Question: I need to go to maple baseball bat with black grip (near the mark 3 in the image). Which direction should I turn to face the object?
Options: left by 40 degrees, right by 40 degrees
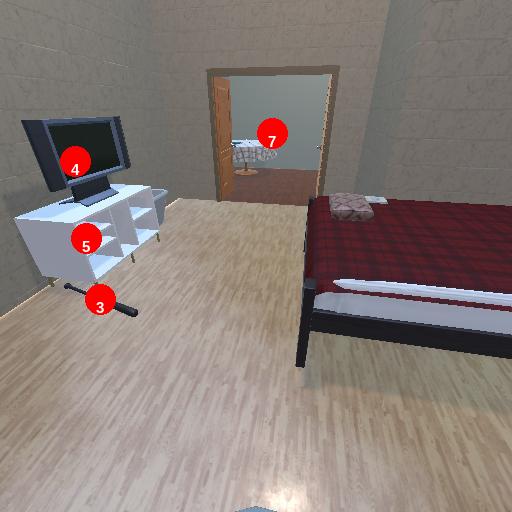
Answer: left by 40 degrees